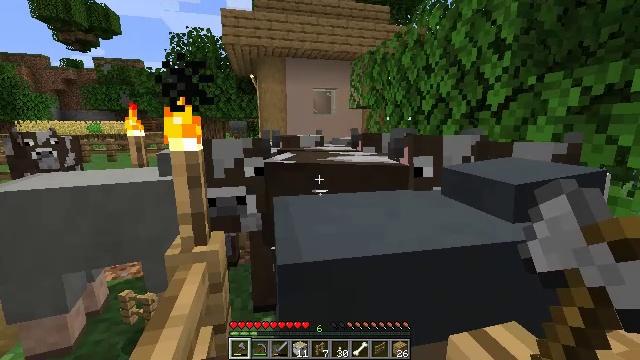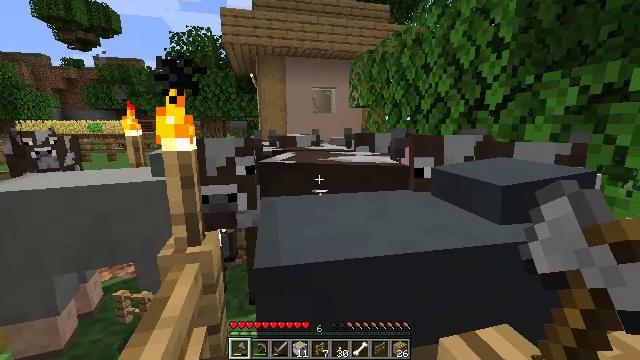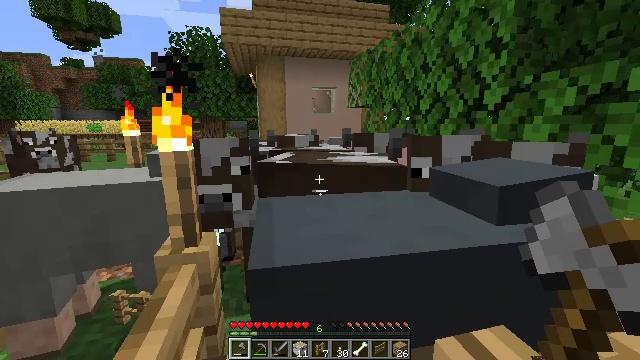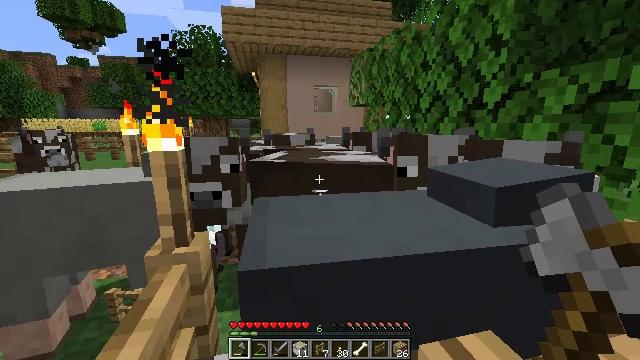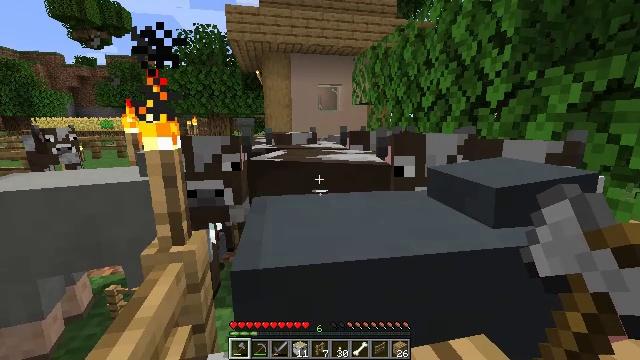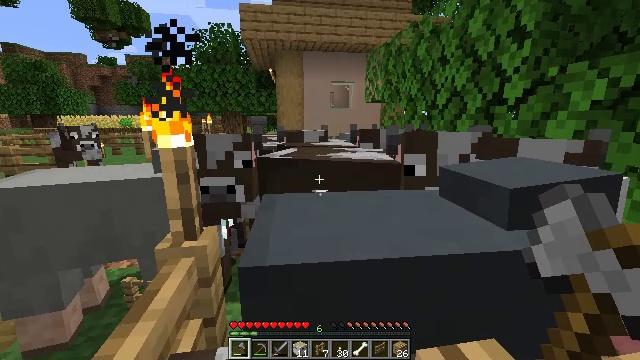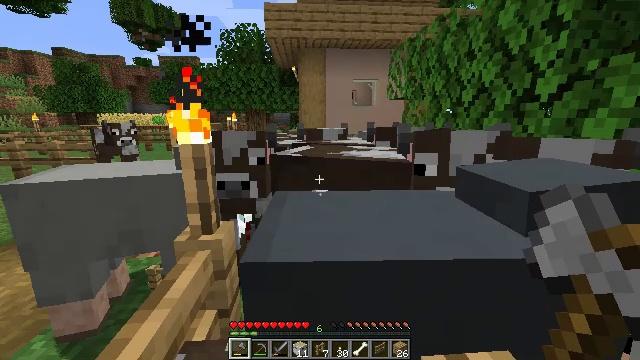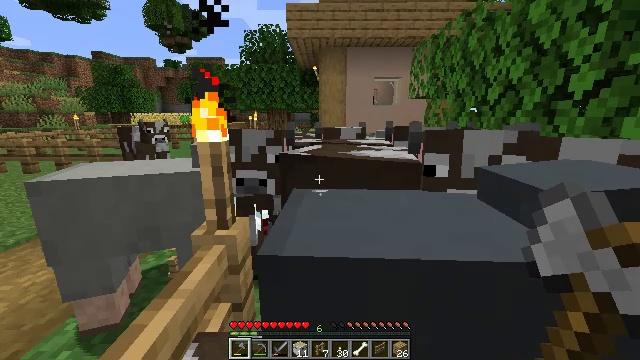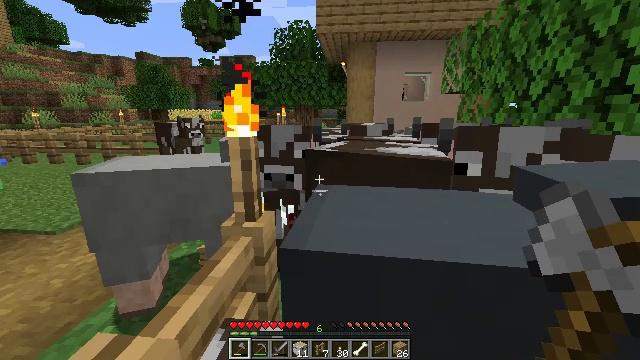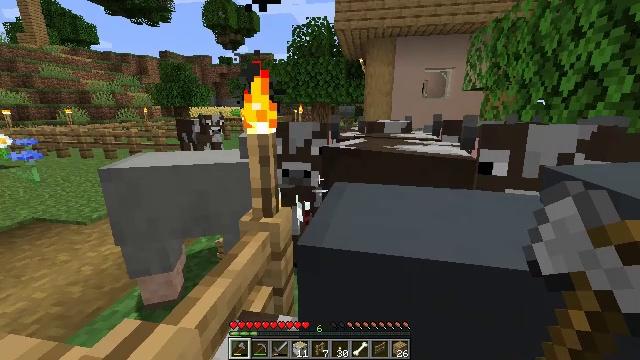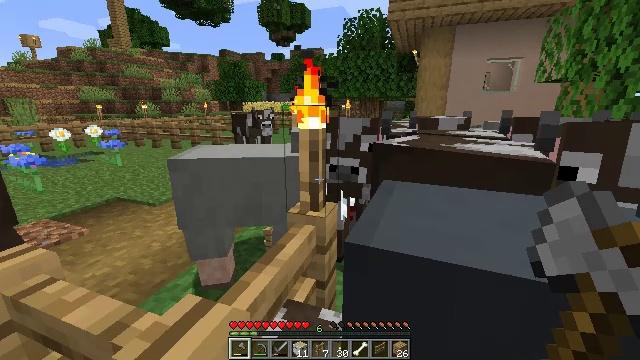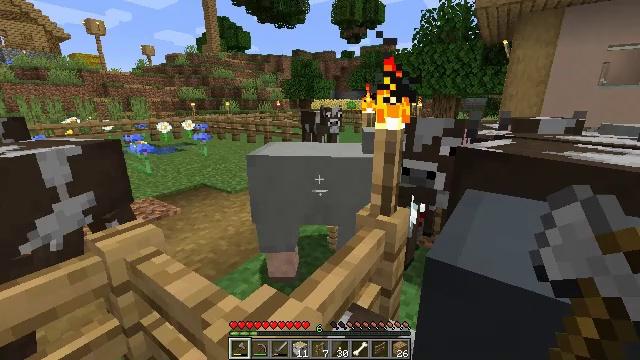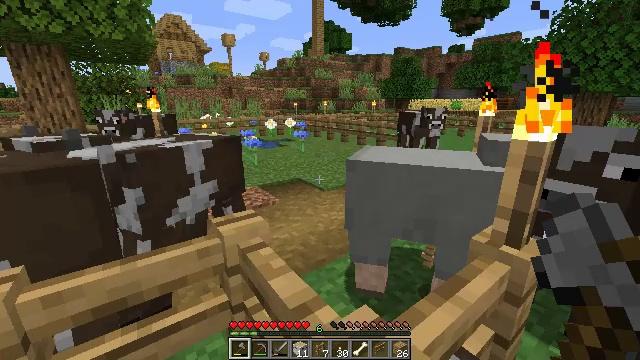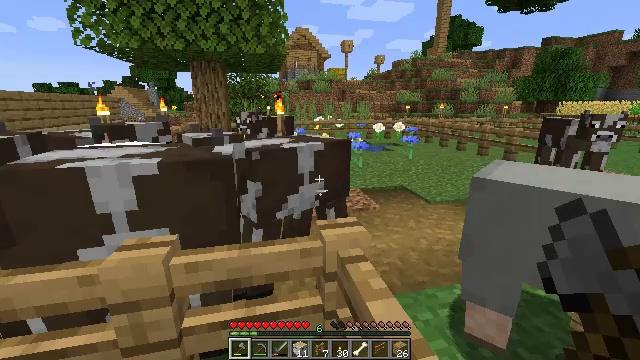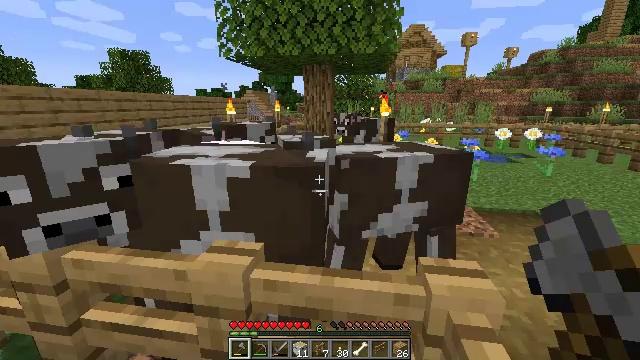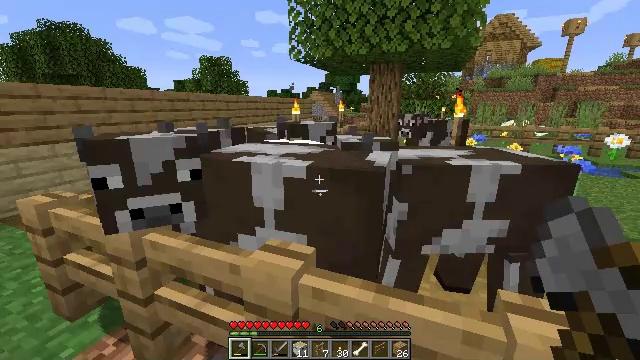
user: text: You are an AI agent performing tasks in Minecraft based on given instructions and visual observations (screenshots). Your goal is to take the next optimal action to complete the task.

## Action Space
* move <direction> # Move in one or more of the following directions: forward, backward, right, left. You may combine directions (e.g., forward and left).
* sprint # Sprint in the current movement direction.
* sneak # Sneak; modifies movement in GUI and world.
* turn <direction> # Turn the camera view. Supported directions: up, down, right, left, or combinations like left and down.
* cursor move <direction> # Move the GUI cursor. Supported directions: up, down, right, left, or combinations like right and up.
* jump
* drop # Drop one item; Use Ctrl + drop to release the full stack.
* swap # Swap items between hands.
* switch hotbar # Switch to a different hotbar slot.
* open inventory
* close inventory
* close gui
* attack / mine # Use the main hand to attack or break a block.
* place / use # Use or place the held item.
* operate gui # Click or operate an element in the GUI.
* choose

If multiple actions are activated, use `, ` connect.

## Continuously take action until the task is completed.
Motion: motion action
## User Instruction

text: Remove the oak fence from its place.
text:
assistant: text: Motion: move forward
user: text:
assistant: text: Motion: move forward
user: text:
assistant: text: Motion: move forward
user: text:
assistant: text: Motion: move forward, turn left
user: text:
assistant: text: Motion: move forward, turn left
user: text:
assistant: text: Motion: move forward, turn left
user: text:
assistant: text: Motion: move forward, turn left
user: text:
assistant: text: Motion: move forward, turn left
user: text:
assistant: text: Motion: move forward, turn left
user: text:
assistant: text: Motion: move forward, turn left and down
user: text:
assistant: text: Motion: move forward, turn left
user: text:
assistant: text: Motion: move forward, turn left
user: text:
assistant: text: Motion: move forward, turn left
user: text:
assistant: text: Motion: move forward, turn left
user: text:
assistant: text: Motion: move forward, turn left
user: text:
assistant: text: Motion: move forward, turn left
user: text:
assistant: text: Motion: move forward, turn left
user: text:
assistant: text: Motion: move forward, turn left
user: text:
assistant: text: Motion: move forward, turn left
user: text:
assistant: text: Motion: move forward, turn left
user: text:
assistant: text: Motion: move forward, turn left
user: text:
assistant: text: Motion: move forward
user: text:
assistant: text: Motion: move forward
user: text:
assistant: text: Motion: move forward
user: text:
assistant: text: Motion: move forward
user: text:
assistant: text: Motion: move forward
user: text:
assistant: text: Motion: move forward
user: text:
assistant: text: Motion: move forward, turn right
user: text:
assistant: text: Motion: move forward, turn right
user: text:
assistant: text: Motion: move forward, turn right